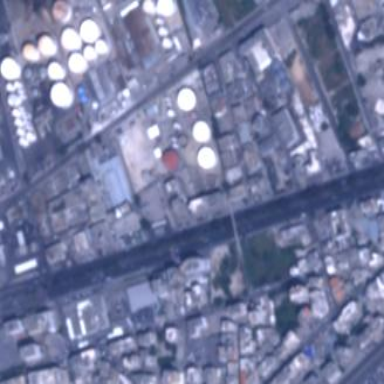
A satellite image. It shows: Industrial area.